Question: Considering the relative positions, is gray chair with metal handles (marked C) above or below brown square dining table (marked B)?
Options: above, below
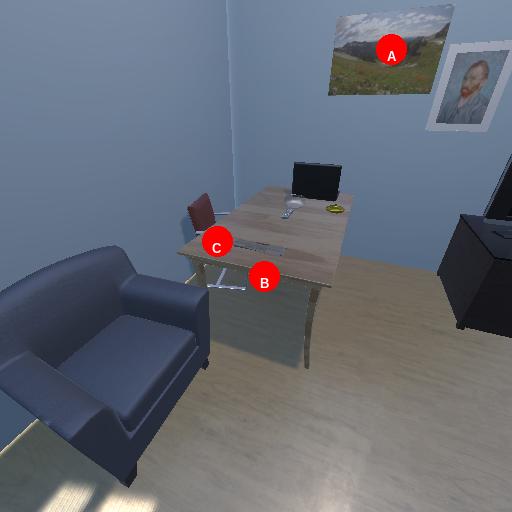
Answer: above